Chest X-ray:
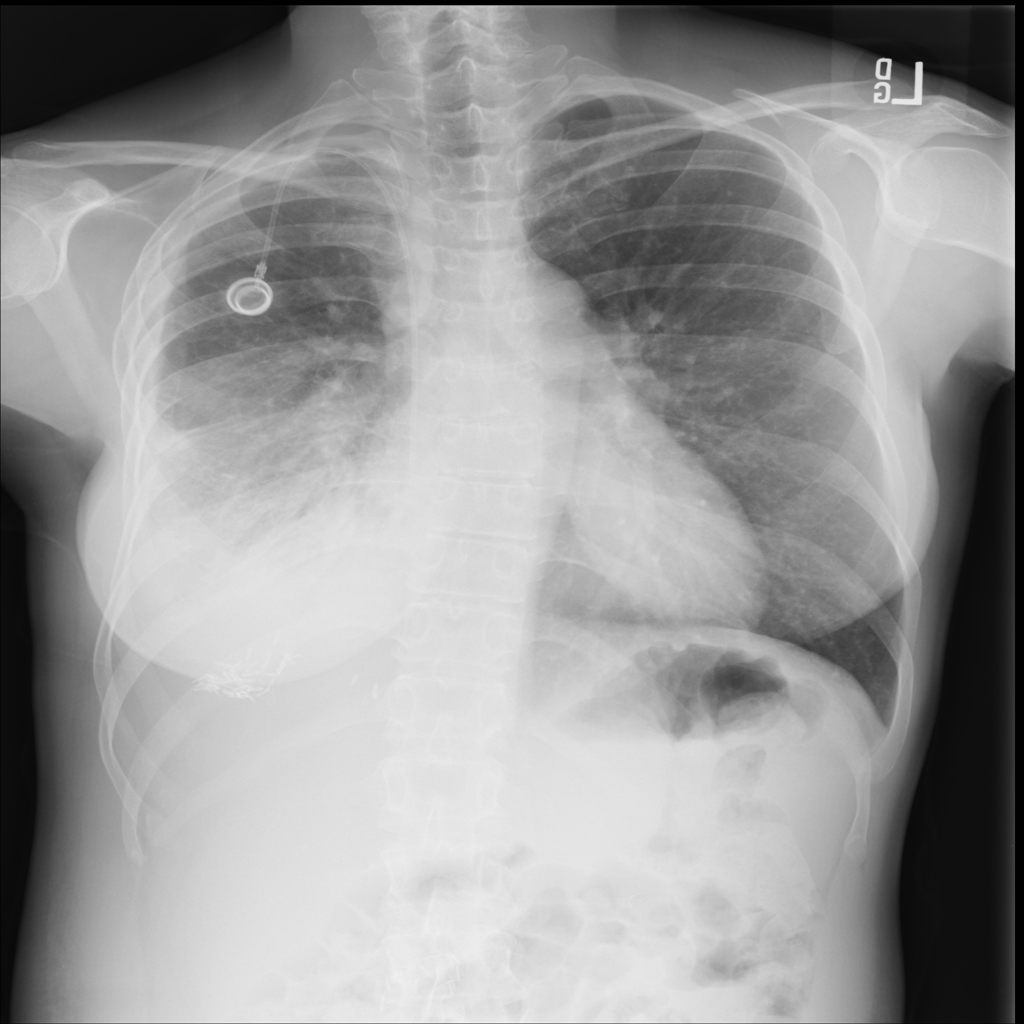
Findings: Consolidation, Effusion
No abnormal finding: no